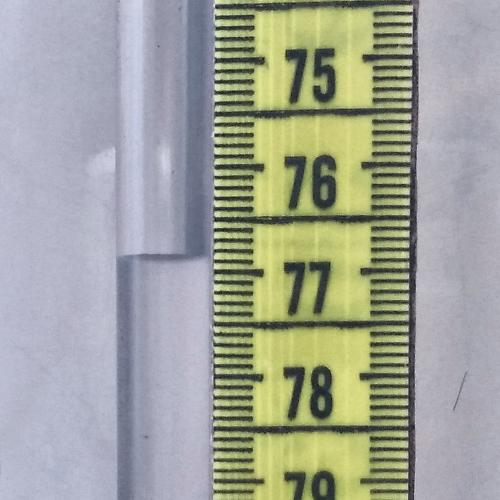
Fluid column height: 76.9 cm